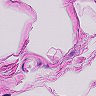
Metastatic tissue present: no